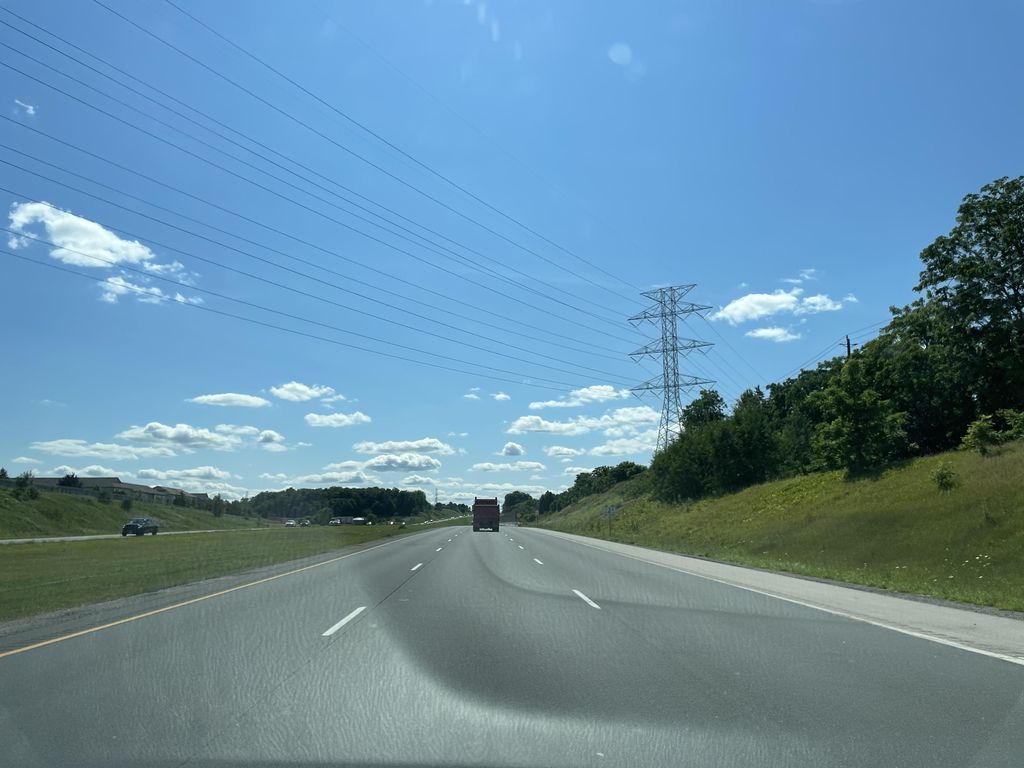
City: kitchener-waterloo